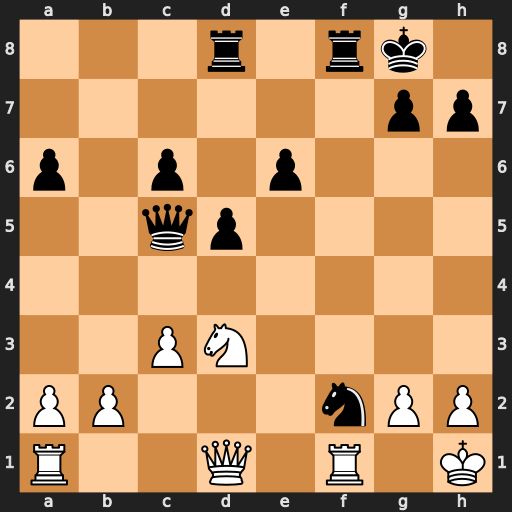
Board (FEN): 3r1rk1/6pp/p1p1p3/2qp4/8/2PN4/PP3nPP/R2Q1R1K
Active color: w
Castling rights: -
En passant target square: -
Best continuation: Rxf2 Qxf2 Nxf2